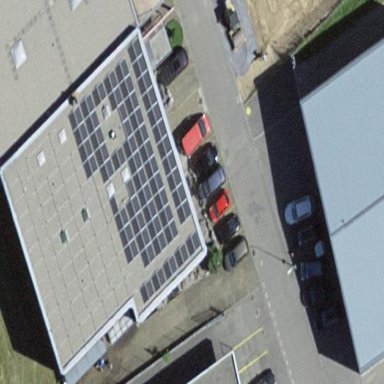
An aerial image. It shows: Industrial building.